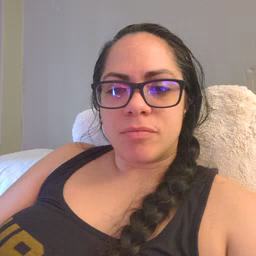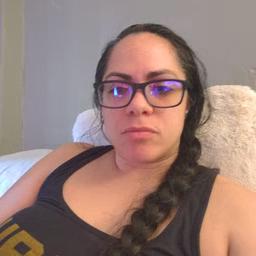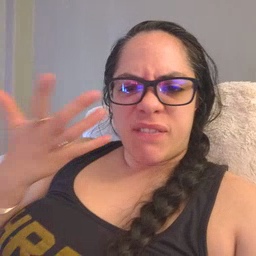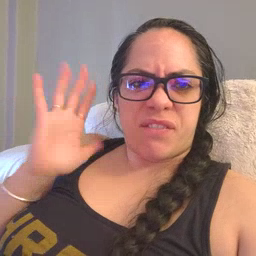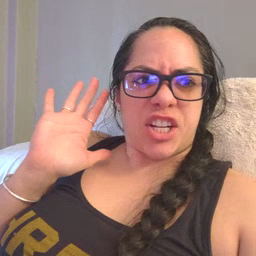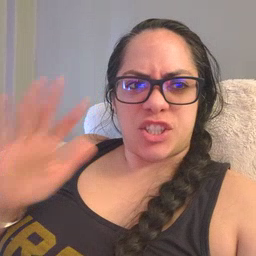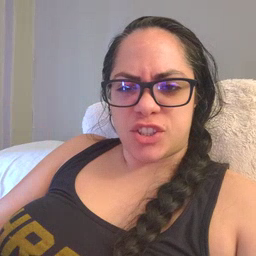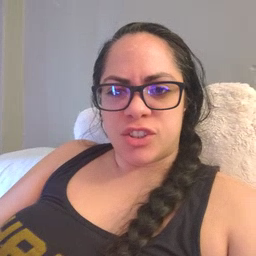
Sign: finish